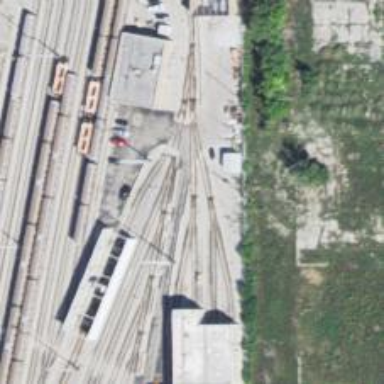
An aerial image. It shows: Electrified rail passing through service yard.